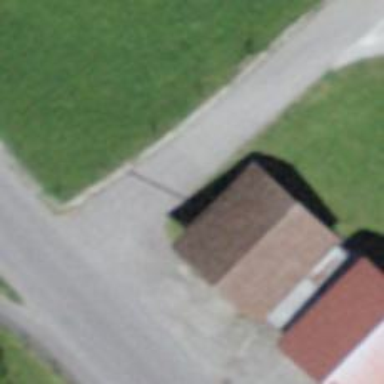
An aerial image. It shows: Garage.